Question: I would like to show my own icon instead of the Java cup in the window.

Also when minimized, I would like to display, my own image. How will I be able to do so?
And where should I position my image relative to the source file?
I tried but no luck
'''
TrayIcon trayIcon = new TrayIcon(Toolkit.getDefaultToolkit().createImage("image/accounting.gif"));
//setIconImage();
SystemTray tray = SystemTray.getSystemTray();
try {
tray.add(trayIcon);
} catch (AWTException e) {
System.out.println("TrayIcon could not be added.");
}
'''
Also i tried
'''
TrayIcon trayIcon = new TrayIcon(createImage("images/bulb.gif", "tray icon"));
'''
But seriously doubt 'createImage(' and even if it is Object don't know what to import.
Regards,
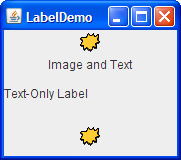
Answer: Regarding your 'TrayIcon' issue, you can refer below for a solution:
'''
public static void createSystemTrayIcon() {
if (SystemTray.isSupported()) {
SystemTray tray = SystemTray.getSystemTray();
Image image = Toolkit.getDefaultToolkit().getImage(
System.getenv("MY_PROGRAM_HOME") + "game.ico"
);
PopupMenu popup = new PopupMenu();
final MenuItem menuExit = new MenuItem("Quit");
MouseListener mouseListener =
new MouseListener() {
public void mouseClicked(MouseEvent e) {}
public void mouseEntered(MouseEvent e) {}
public void mouseExited(MouseEvent e) {}
public void mousePressed(MouseEvent e) {}
public void mouseReleased(MouseEvent e) {}
};
ActionListener exitListener =
new ActionListener() {
public void actionPerformed(ActionEvent e) {
Runtime r = Runtime.getRuntime();
System.out.println("Exiting...");
r.exit(0);
}
};
menuExit.addActionListener(exitListener);
popup.add(menuExit);
final TrayIcon trayIcon = new TrayIcon(image, "My program", popup);
ActionListener actionListener =
new ActionListener() {
public void actionPerformed(ActionEvent e) {
trayIcon.displayMessage(
"My program ",
"version: blahblah",
TrayIcon.MessageType.INFO
);
}
};
trayIcon.setImageAutoSize(true);
trayIcon.addActionListener(actionListener);
trayIcon.addMouseListener(mouseListener);
try {
tray.add(trayIcon);
} catch (AWTException e) {
System.err.println("TrayIcon could not be added.");
}
} else {
// System Tray is not supported
}
}
'''